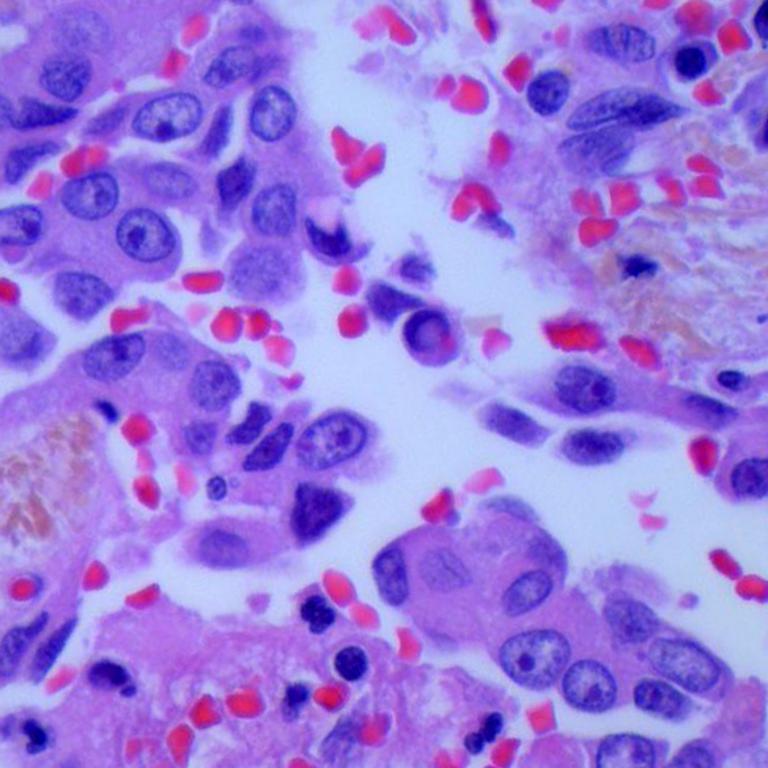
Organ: lung
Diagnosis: adenocarcinomas